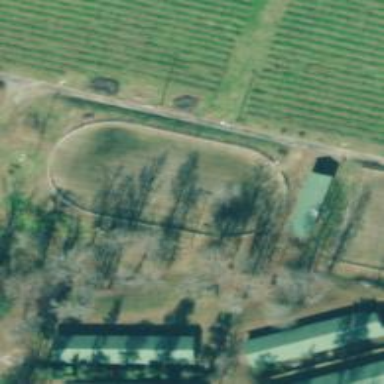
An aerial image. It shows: Equestrian pitch for leisure land sports.